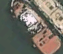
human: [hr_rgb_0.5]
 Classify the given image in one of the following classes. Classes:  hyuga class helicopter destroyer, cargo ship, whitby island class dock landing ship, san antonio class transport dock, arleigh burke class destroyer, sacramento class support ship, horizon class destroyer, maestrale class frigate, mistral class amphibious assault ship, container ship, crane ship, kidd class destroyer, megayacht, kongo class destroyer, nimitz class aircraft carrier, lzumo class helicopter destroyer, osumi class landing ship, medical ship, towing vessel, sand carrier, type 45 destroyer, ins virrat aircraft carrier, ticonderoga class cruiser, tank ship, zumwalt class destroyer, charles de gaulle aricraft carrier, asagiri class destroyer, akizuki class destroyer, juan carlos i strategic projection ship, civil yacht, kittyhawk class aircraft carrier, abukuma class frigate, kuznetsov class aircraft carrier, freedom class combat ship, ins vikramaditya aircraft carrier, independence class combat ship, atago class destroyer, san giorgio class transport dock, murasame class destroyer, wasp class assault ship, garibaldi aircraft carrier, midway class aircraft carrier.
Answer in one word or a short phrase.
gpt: Towing vessel